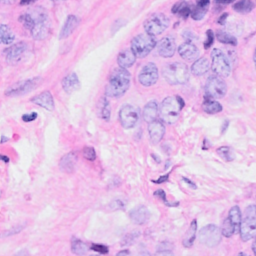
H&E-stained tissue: Breast